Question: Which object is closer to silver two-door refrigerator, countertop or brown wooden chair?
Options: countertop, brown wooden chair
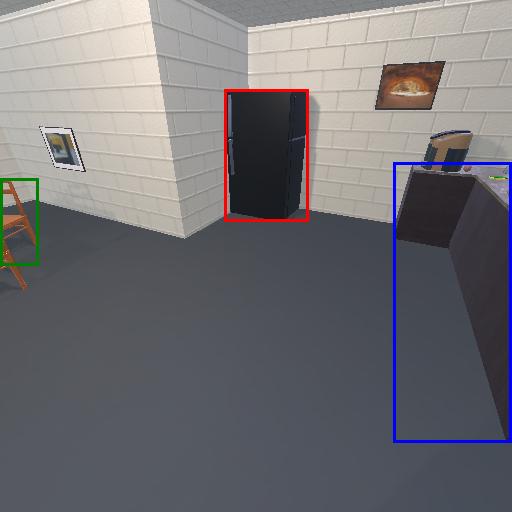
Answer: countertop